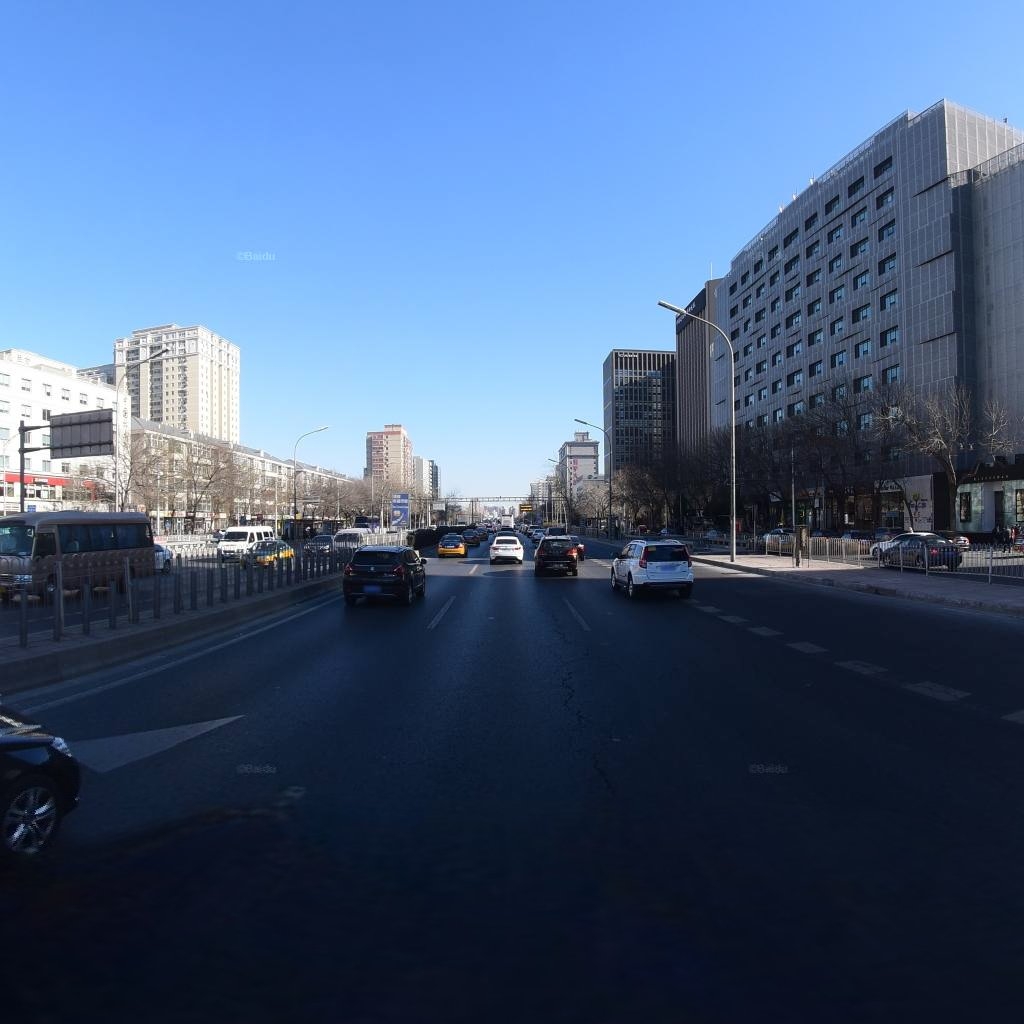
Region: Dongcheng
Road damage annotations: longitudinal crack